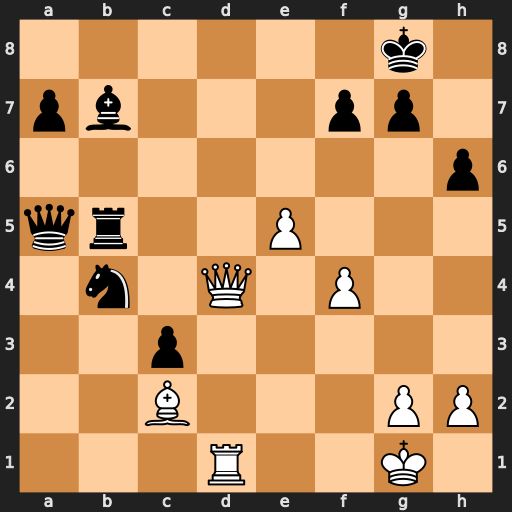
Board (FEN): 6k1/pb3pp1/7p/qr2P3/1n1Q1P2/2p5/2B3PP/3R2K1
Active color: w
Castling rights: -
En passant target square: -
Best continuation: Qd8+ Qxd8 Rxd8#